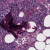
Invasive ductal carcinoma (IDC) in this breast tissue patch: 0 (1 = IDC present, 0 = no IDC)